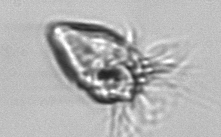
Label: Strombidium_morphotype1